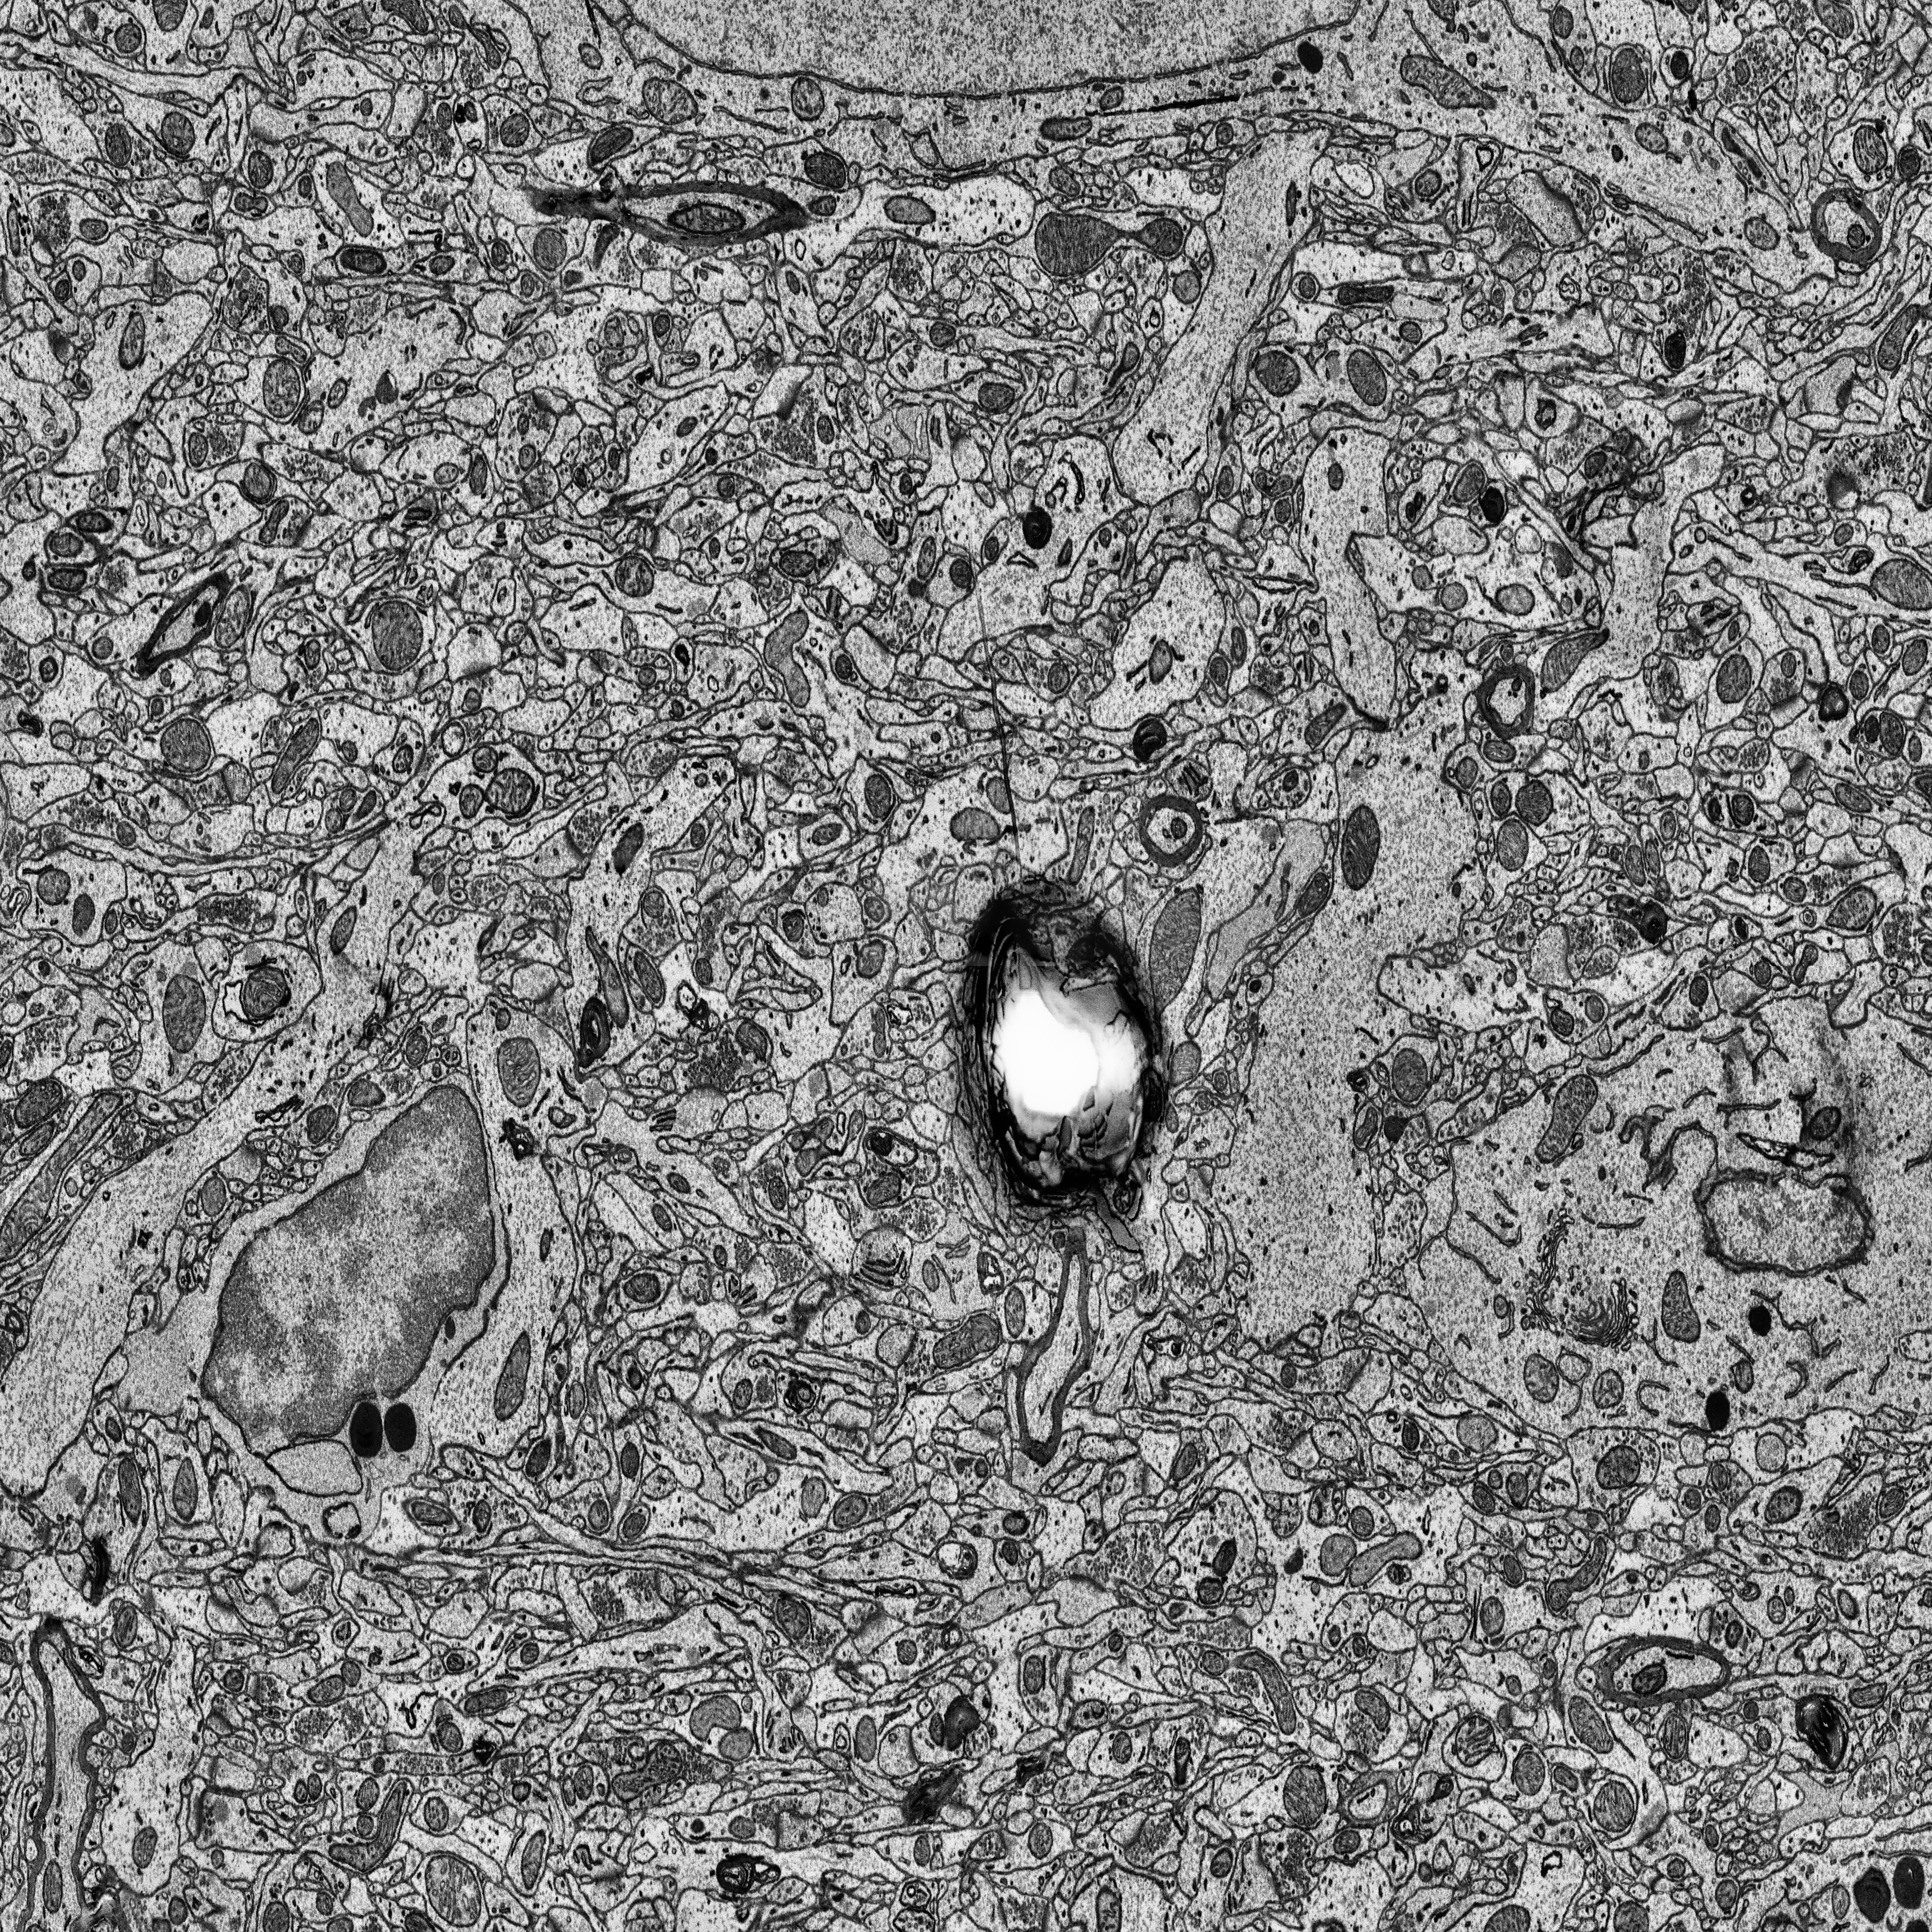
Electron microscopy slice of rat cortex tissue
Slice depth (z): 115
Mitochondria instances in slice: 392